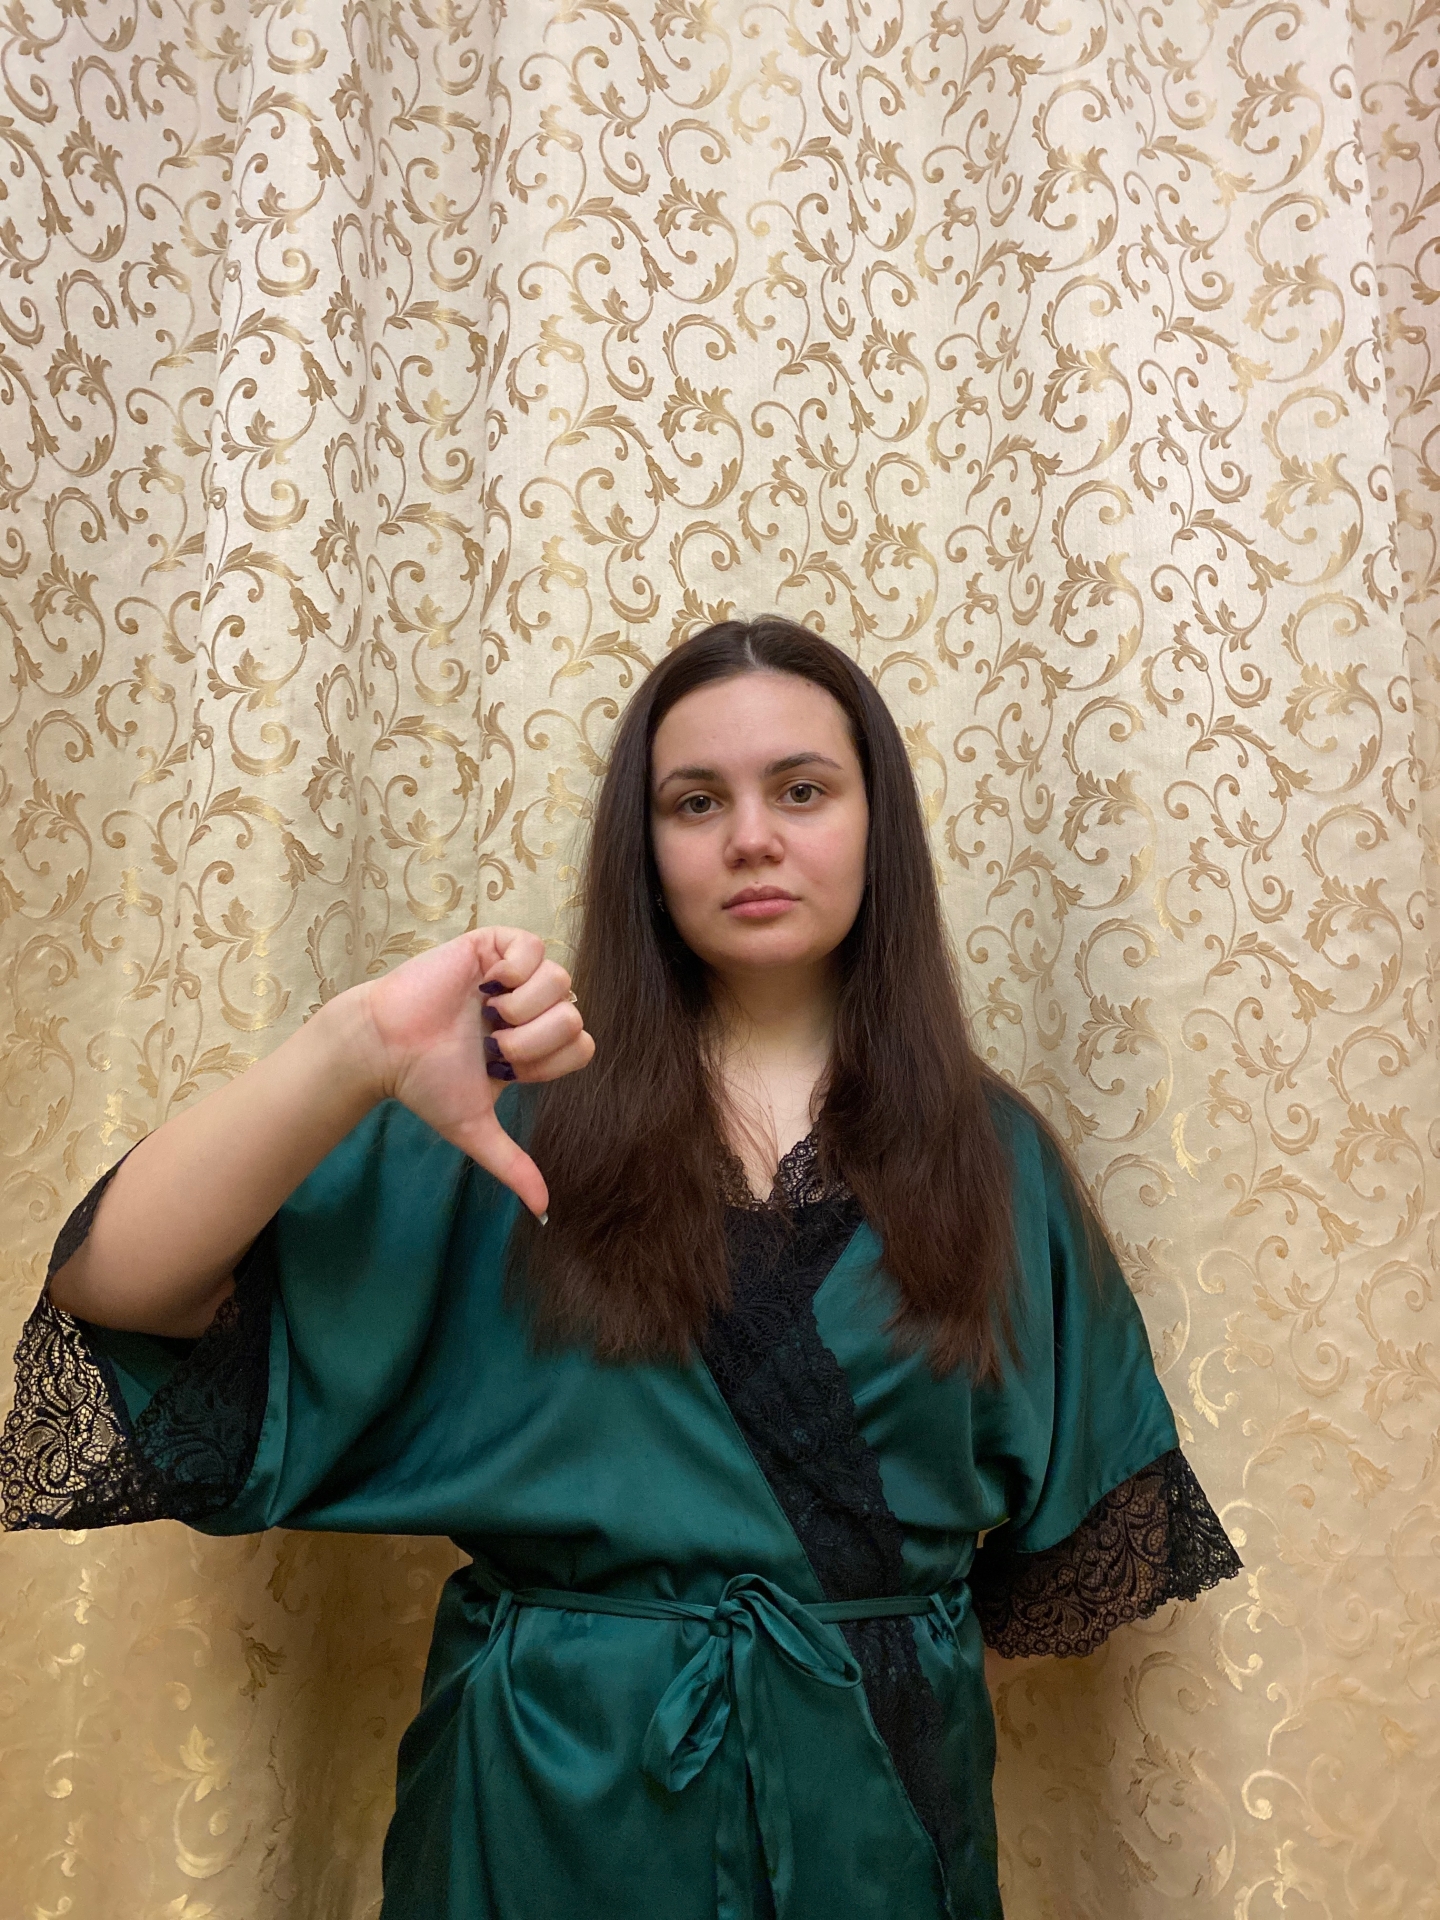
Label: clear